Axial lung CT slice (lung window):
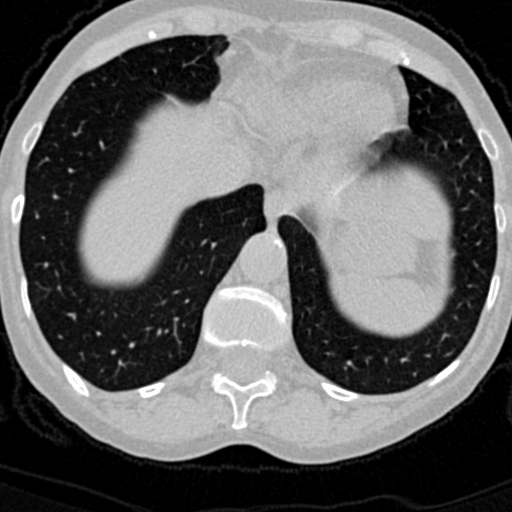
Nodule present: no